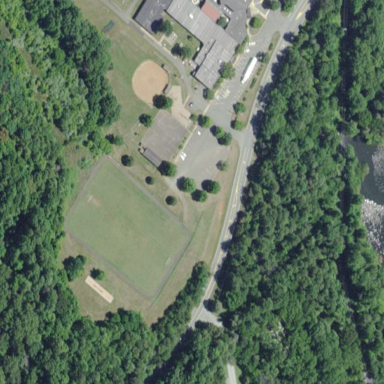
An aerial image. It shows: School.